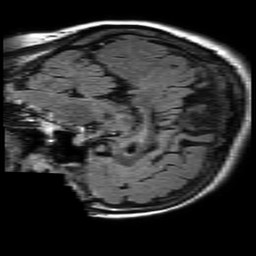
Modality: FLAIR
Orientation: sagittal
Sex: female
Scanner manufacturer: philips
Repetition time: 11 s
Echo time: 0.125 s